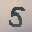
Label: 5